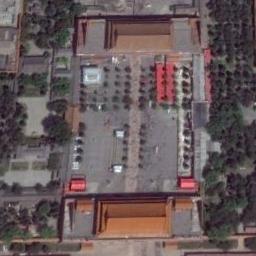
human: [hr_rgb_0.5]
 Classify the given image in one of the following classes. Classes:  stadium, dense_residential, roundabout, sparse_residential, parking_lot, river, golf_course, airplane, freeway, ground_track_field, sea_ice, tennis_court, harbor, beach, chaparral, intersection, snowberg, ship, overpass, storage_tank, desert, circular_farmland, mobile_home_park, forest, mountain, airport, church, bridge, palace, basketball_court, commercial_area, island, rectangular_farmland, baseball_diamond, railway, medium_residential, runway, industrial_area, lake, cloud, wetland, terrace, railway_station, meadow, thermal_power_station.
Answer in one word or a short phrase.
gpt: palace